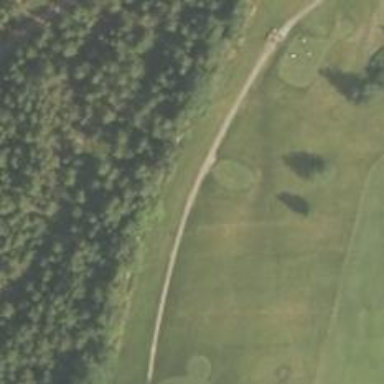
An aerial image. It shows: Pathway for golfing.